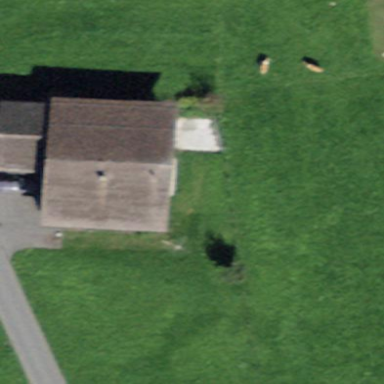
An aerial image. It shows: Farm building.